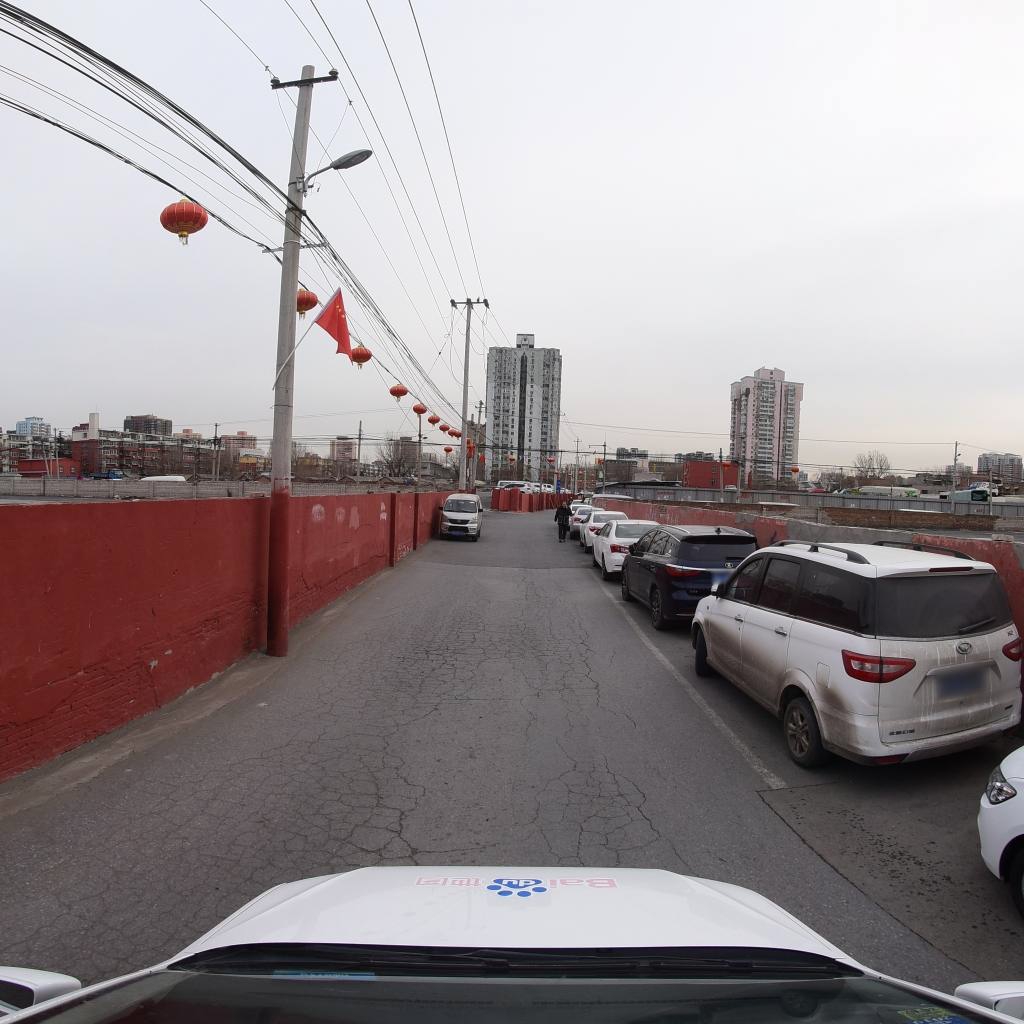
Region: Fengtai
Road damage annotations: alligator crack, transverse crack, longitudinal crack